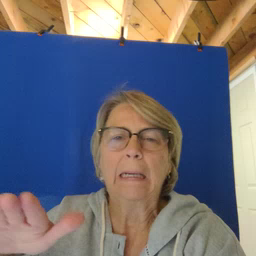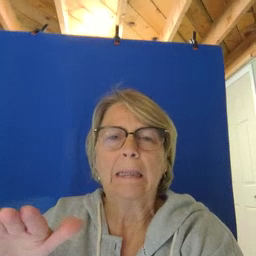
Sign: clean